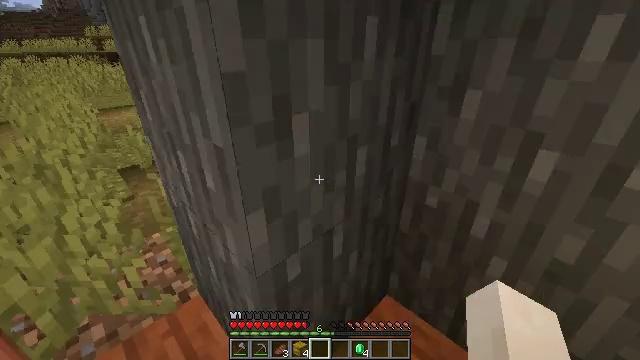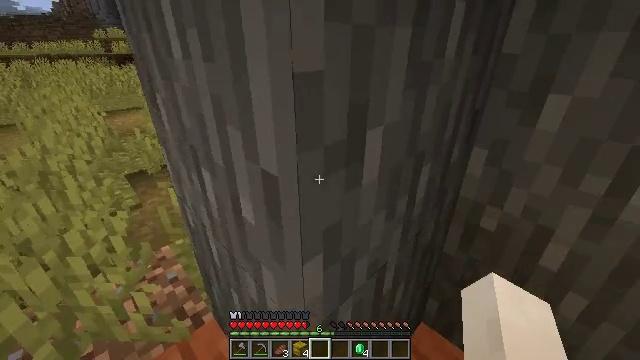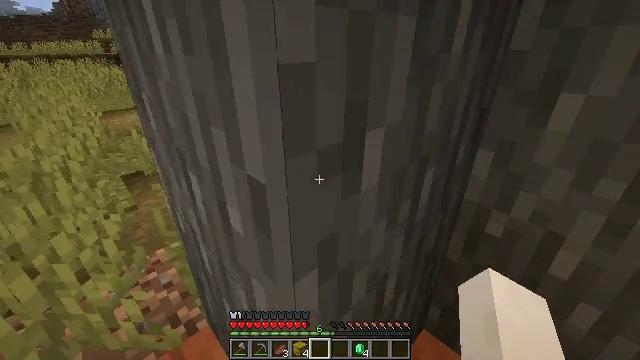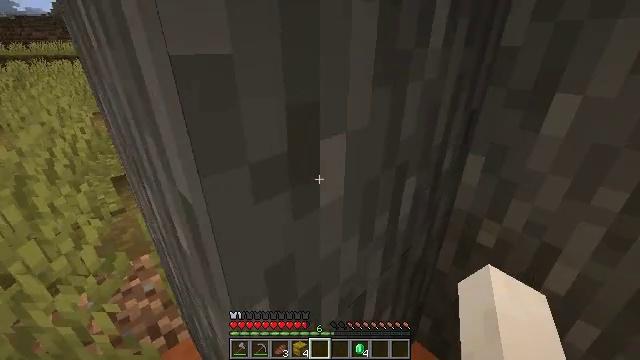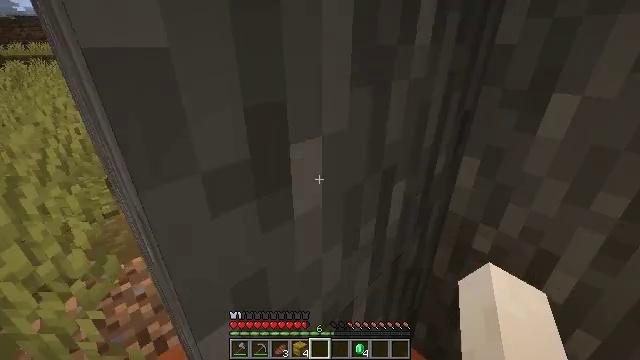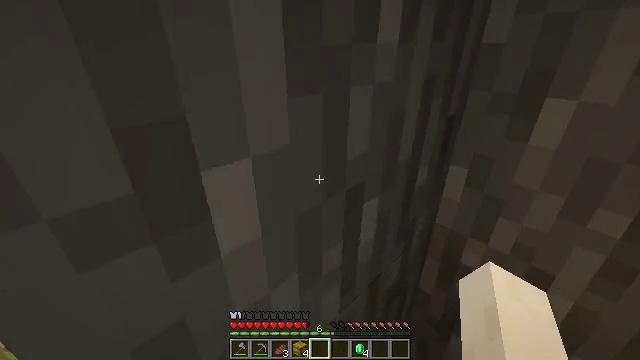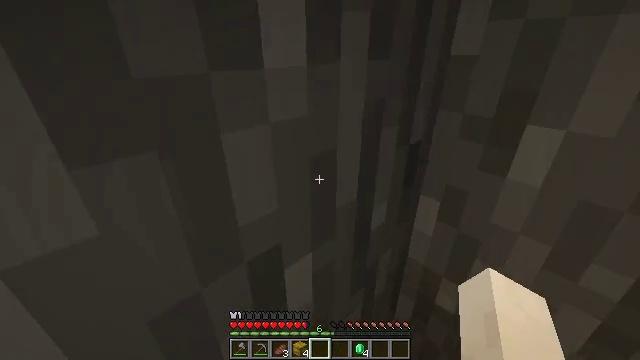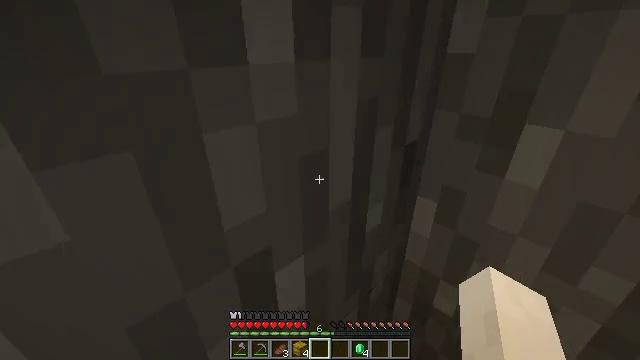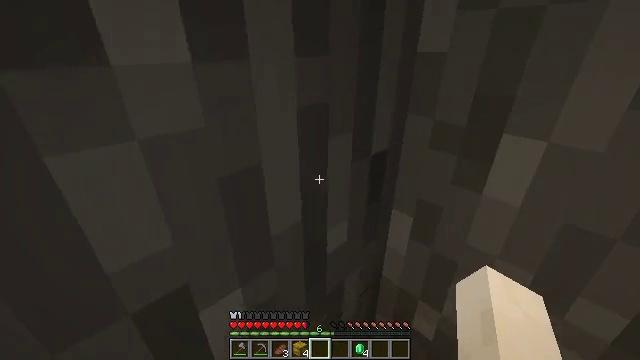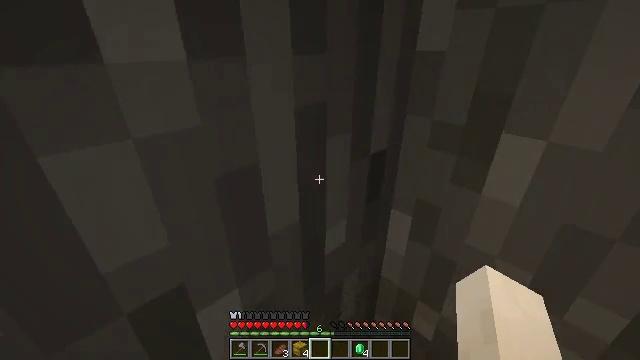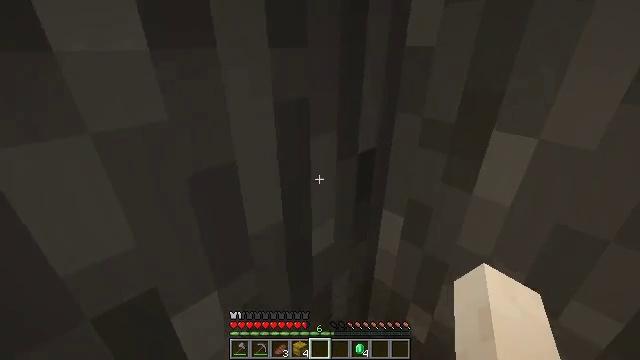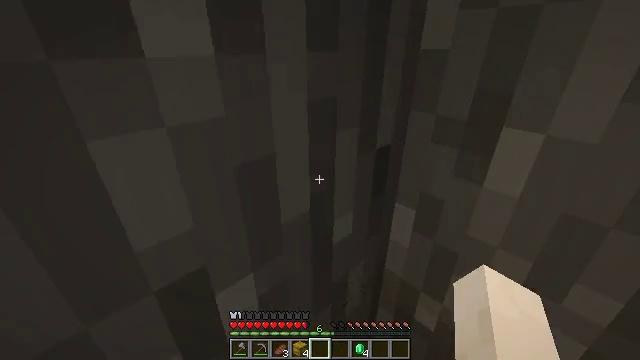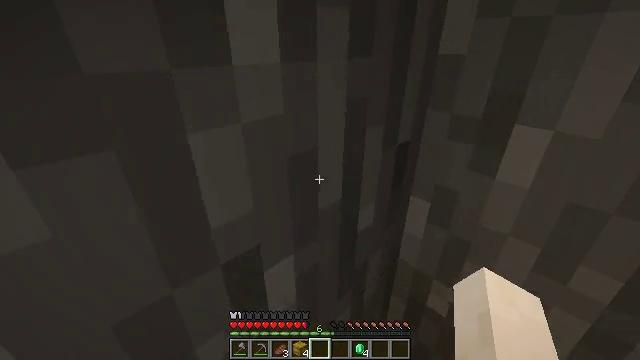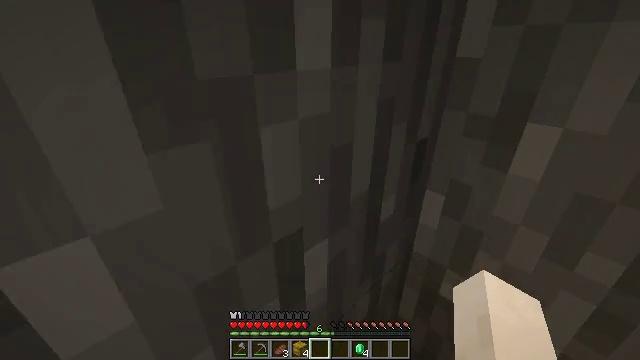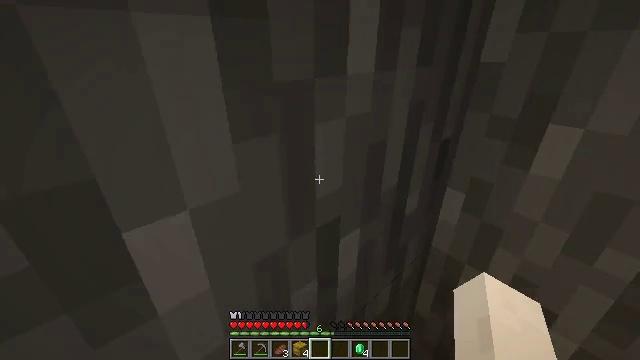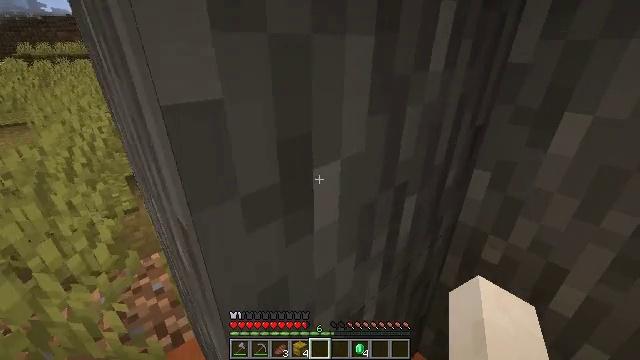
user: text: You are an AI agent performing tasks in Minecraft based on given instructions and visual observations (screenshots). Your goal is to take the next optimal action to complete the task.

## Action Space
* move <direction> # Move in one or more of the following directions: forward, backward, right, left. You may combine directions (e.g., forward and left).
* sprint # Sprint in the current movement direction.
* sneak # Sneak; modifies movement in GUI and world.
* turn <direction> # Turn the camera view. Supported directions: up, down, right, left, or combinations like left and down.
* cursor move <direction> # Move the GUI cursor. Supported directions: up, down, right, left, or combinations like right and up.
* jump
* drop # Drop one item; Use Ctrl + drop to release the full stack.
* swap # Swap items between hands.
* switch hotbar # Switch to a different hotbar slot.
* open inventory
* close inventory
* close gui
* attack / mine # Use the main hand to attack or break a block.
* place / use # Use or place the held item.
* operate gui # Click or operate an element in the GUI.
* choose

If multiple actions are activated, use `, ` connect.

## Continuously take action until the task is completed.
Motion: motion action
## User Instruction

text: Attack the grindstone to break it.
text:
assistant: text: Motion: move forward and move left
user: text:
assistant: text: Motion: move forward
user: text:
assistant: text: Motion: move forward
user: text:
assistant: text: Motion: move forward
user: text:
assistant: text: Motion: move forward
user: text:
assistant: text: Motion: move forward
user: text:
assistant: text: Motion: move forward and move left
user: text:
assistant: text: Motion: move forward and move left
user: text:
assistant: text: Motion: move forward and move left
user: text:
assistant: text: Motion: move forward and move left
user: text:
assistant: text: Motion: move left
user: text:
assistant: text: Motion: move left
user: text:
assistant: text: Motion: move left
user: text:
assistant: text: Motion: move left, turn left
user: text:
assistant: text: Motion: move left
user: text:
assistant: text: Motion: move forward and move left
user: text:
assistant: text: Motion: move forward and move left
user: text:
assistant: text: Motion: move forward and move left
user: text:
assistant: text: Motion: move forward
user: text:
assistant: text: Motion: move forward
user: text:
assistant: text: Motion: move forward
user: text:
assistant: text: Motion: move forward and move left
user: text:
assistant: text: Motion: move forward and move left
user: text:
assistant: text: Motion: move forward and move left
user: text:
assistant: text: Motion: move forward and move left
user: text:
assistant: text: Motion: move forward and move left
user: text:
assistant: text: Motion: move forward and move left
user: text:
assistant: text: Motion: move left
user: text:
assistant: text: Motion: move left
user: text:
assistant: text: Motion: move left